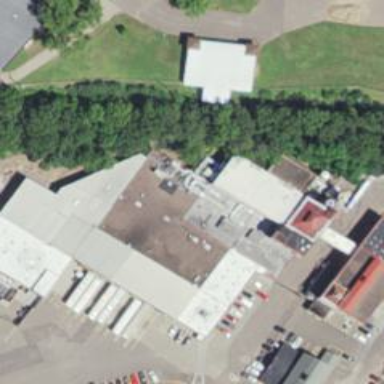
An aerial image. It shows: Industrial building.